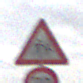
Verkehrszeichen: KinderLinks
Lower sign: Geschwindigkeit70
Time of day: Midday
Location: Outdoor (Nature)
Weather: PartlyCloudy
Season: NotSpecified
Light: Natural